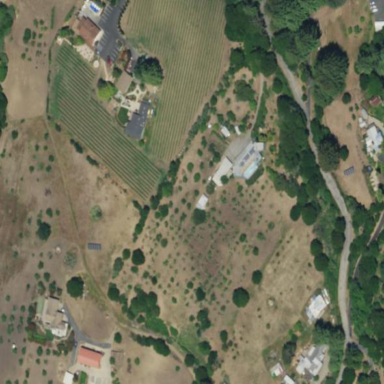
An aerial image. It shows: Vineyard with grape crops.